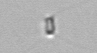
Label: Chaetoceros_tenuissimus